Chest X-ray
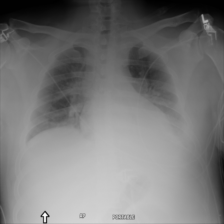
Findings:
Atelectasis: negative
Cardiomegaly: negative
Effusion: negative
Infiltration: negative
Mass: negative
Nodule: negative
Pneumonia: negative
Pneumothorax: negative
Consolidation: negative
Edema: negative
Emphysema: negative
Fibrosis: negative
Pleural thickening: negative
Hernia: negative